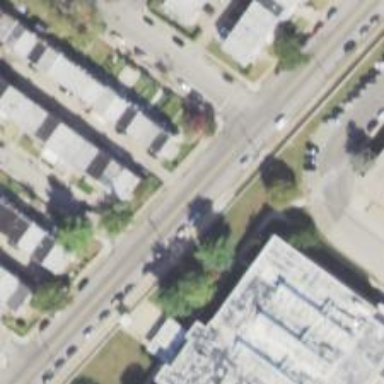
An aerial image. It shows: Alleyway designated as service road.